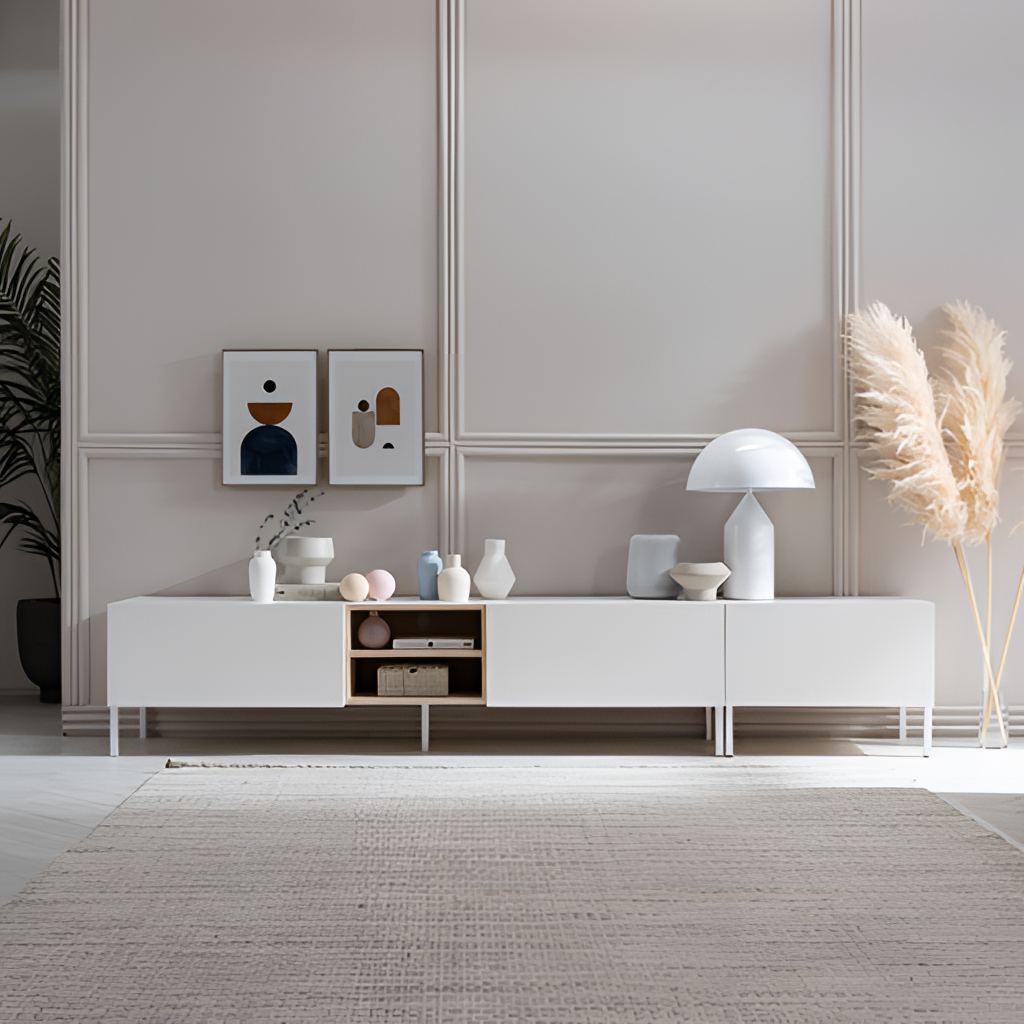
living room, wood cabinet, contemporary, gray wood flooring, with plank pattern, paint wallpaper, with solid pattern